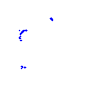
Particle: proton